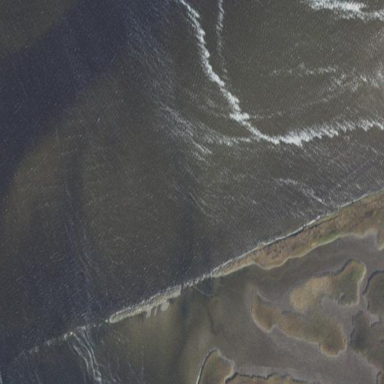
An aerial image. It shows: Tidal rock reef that looks like breakwater ruin.